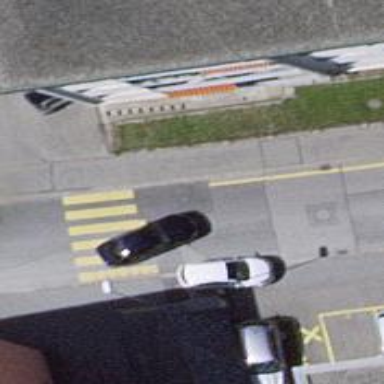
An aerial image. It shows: Marked zebra crossing on the road.